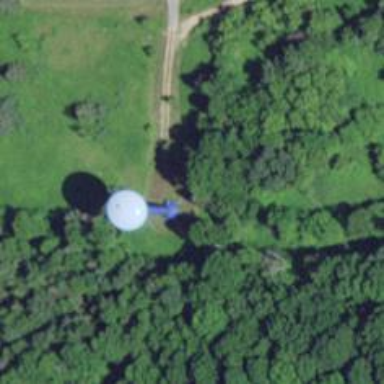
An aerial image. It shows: Water tower that is man-made.